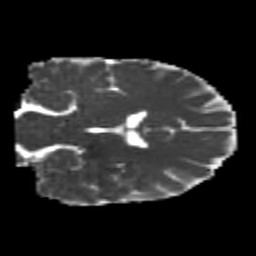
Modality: MD
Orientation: coronal
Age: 26
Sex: male
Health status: healthy
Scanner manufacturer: philips
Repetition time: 7.384 s
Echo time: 0.08599 s